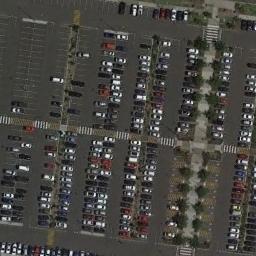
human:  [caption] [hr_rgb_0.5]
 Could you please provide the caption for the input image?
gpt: The parking lot is full of cars .

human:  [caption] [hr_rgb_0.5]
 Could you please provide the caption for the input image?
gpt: Many cars of different styles and colors are on the parking lot .

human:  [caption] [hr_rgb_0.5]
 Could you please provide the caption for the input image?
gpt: The parking lot has lots of cars arranged neatly in lines .

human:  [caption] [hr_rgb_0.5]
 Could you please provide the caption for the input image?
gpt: There are five rows of cars in the parking lot .

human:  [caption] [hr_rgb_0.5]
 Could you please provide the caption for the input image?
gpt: There are many cars and some empty space on the parking lot .